Question: This is my first time using python, so I'm having lots of doubts.
I'm trying to make a simple ANN for forecasting in Pybrain. It is a 2 input-1 output net. The inputs are, in the has the years and the has the months of the year. The outputs are the normal rainfall, linked to each month.
I don't know how many things I am doing wrong, but when I plot the results, I'm having errors.
This is my code:
'''
from pybrain.datasets import SupervisedDataSet
from pybrain.tools.shortcuts import buildNetwork
from pybrain.supervised.trainers import BackpropTrainer
from pybrain.tools.validation import ModuleValidator
from pybrain.structure import SigmoidLayer, LinearLayer,TanhLayer
from pybrain.utilities import percentError
import matplotlib.pyplot as plt
import numpy as np
import math
#----------------------------------------------------------------------------------------------------------------------
if __name__ == '__main__':
ds = SupervisedDataSet(2,1)
input = np.loadtxt('entradas.csv', delimiter=',')
output = np.loadtxt('salidas.csv', delimiter=',')
for x in range(0, len(input)):
ds.addSample(input[x], output[x])
print (ds['input'])
print ("Hay una serie de",len(ds['target']),"datos")
#print(ds)
# Definicion topologia de la Red Neuronal
n = buildNetwork(ds.indim,5,ds.outdim,recurrent=True,hiddenclass=SigmoidLayer)
#ENTRENAMIENTO DE LA RED NEURONAL
trndata,partdata=ds.splitWithProportion(0.60)
tstdata,validata=partdata.splitWithProportion(0.50)
print ("Datos para Validacion:",len(validata))
print("Datos para Test:", len(tstdata))
print("Datos para Entrenamiento:", len(trndata))
treinadorSupervisionado = BackpropTrainer(n, dataset=trndata,momentum=0.1,verbose=True,weightdecay=0.01)
numeroDeEpocasPorPunto = 100
trnerr,valerr=treinadorSupervisionado.trainUntilConvergence(dataset=trndata,maxEpochs=numeroDeEpocasPorPunto)
max_anno = input.max(axis=0)[0]
min_anno = input.min(axis=0)[0]
max_precip = output.max()
min_precip = output.min()
print("El primer ano de la serie temporal disponible es:", min_anno)
print("El ultimo ano de la serie temporal disponible es:", max_anno)
print("La maxima precipitacion registrada en la serie temporal es:", max_precip)
print("La minima precipitacion registrada en la serie temporal es:", min_precip)
fig1 = plt.figure()
ax1 = fig1.add_subplot(111)
plt.xlabel('numero de epocas')
plt.ylabel(u'Error')
plt.plot(trnerr,'b',valerr,'r')
plt.show()
treinadorSupervisionado.trainOnDataset(trndata,50)
print(treinadorSupervisionado.totalepochs)
out=n.activateOnDataset(tstdata).argmax(axis=1)
print(percentError(out,tstdata))
out=n.activateOnDataset(tstdata)
out=out.argmax(axis=1)
salida=n.activateOnDataset(validata)
salida=salida.argmax(axis=1)
print(percentError(salida,validata))
print ('Pesos finales:', n.params)
#Parametros de la RNA:
for mod in n.modules:
print("Module:", mod.name)
if mod.paramdim > 0:
print("--parameters:", mod.params)
for conn in n.connections[mod]:
print("-connection to", conn.outmod.name)
if conn.paramdim > 0:
print("- parameters", conn.params)
if hasattr(n, "recurrentConns"):
print("Recurrent connections")
for conn in n.recurrentConns:
print("-", conn.inmod.name, " to", conn.outmod.name)
if conn.paramdim > 0:
print("- parameters", conn.params)
'''
And this is the plot I get after running the code:

Where the blue line is the training error and the red line is the validation error.
This doesn't make any sense. I have searched other questions, but I still don't know why I'm having this result.
My desired result is to predict, for example, , for example for 2010 (the series go from 1851 until 2008).
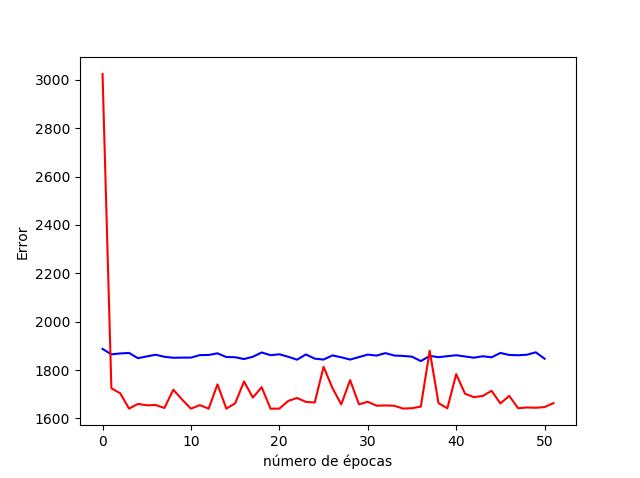
Answer: After checking your dataset, I noticed that it's a time series data. Usually using the time (month and year) as features doesn't work well in this case.
The most common architectures to predict time series are RNN and, its upgraded version, LSTM. There is a nice tutorial on LSTM using Keras in <URL>
I tried to train an LSTM (based on the tutorial) using your dataset and got better looking validation loss trend:

I trained LSTM (100 epoch) to predict a rainfall based on previous 12 months data:
'''
import numpy
import matplotlib.pyplot as plt
import pandas
import math
from keras.models import Sequential
from keras.layers import Dense, LSTM, Dropout
from sklearn.preprocessing import MinMaxScaler
from sklearn.metrics import mean_squared_error
# convert an array of values into a dataset matrix
def create_dataset(dataset, look_back=1):
dataX, dataY = [], []
for i in range(len(dataset) - look_back - 1):
a = dataset[i:(i + look_back), 0]
dataX.append(a)
dataY.append(dataset[i + look_back, 0])
return numpy.array(dataX), numpy.array(dataY)
# load the dataset
dataframe = pandas.read_csv('salidas.csv', usecols=[0], engine='python')
dataset = dataframe.values
dataset = dataset.astype('float32')
# normalize the dataset
scaler = MinMaxScaler(feature_range=(0, 1))
dataset = scaler.fit_transform(dataset)
# split into train and test sets
train_size = int(len(dataset) * 0.67)
test_size = len(dataset) - train_size
train, test = dataset[0:train_size, :], dataset[train_size:len(dataset), :]
# reshape into X=t and Y=t+1
look_back = 12
trainX, trainY = create_dataset(train, look_back)
testX, testY = create_dataset(test, look_back)
# reshape input to be [samples, time steps, features]
trainX = numpy.reshape(trainX, (trainX.shape[0], 1, trainX.shape[1]))
testX = numpy.reshape(testX, (testX.shape[0], 1, testX.shape[1]))
# create and fit the LSTM network
model = Sequential()
model.add(LSTM(4, input_dim=look_back))
model.add(Dropout(0.2))
model.add(Dense(1))
model.compile(loss='mean_squared_error', optimizer='adam')
history = model.fit(trainX, trainY, validation_split=0.33, nb_epoch=100, batch_size=1)
# summarize history for loss
plt.plot(history.history['loss'])
plt.plot(history.history['val_loss'])
plt.title('model loss')
plt.ylabel('loss')
plt.xlabel('epoch')
plt.legend(['train', 'validation'], loc='upper left')
plt.show()
'''